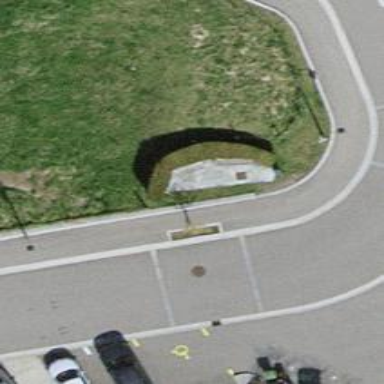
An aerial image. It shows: Bench for seating.